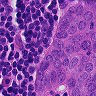
Metastatic tissue present: yes